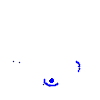
Particle: electron